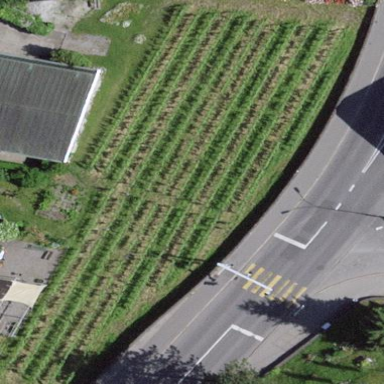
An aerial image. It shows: Vineyard.